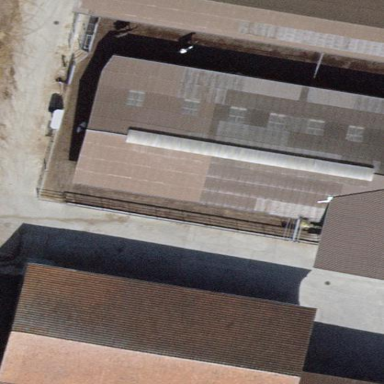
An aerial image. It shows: Stable building.